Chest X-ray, PA view. Patient: 47 years old, sex F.
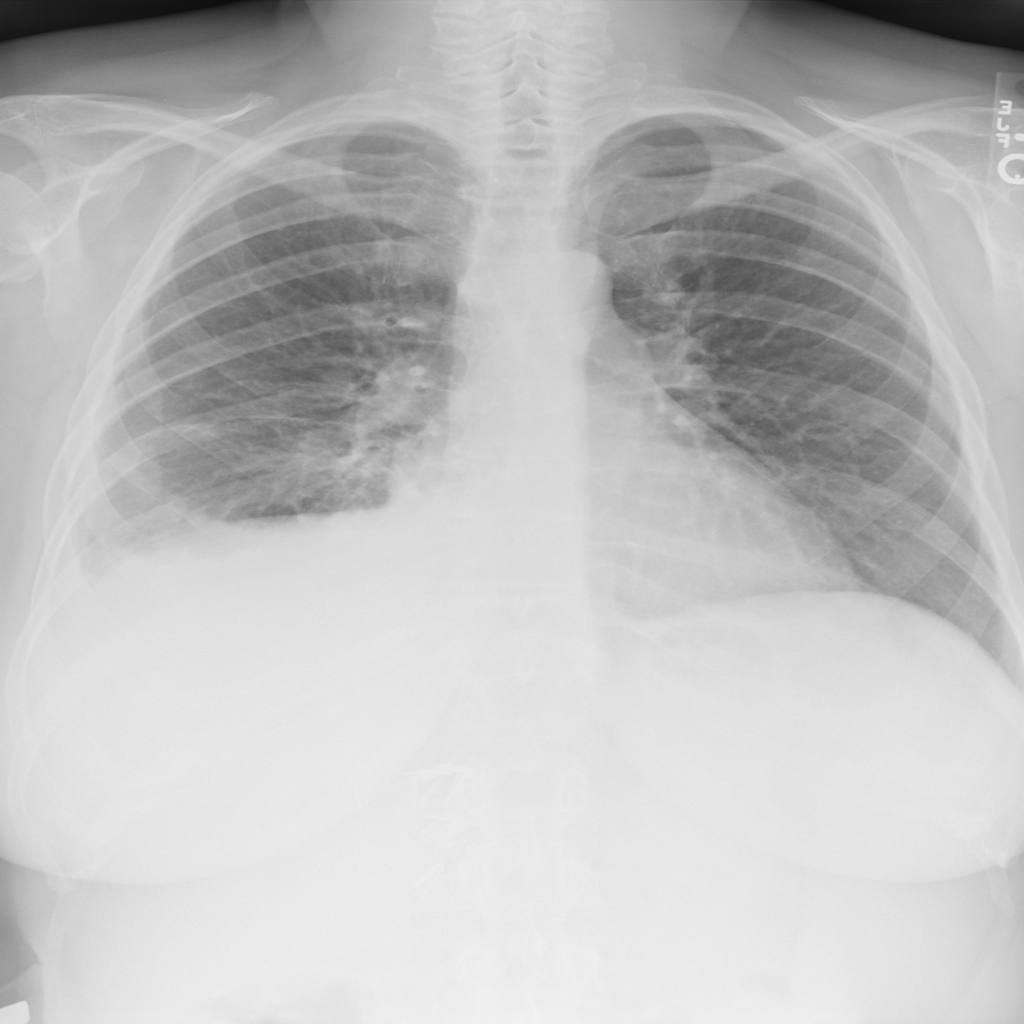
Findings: No Finding